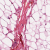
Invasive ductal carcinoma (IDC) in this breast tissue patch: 0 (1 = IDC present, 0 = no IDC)